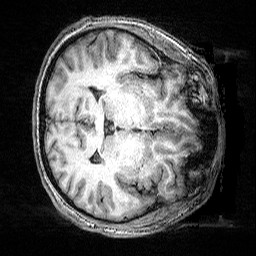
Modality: T1w
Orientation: axial
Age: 22
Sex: female
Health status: ill
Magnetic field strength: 3 T
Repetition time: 2.53 s
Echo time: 0.00331 s